You are looking at the short-time Fourier spectrogram of a bearing's acceleration signal. Diagnose the bearing from this image, choosing from: normal, inner_race, outer_race, ball.
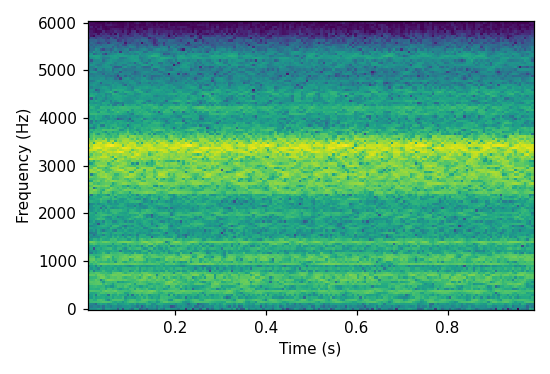
Answer: ball